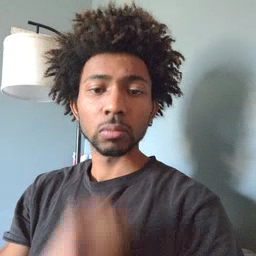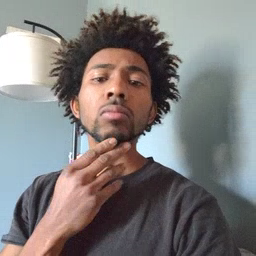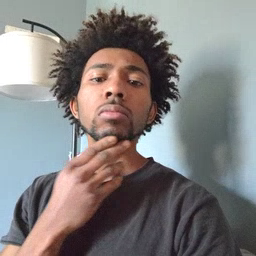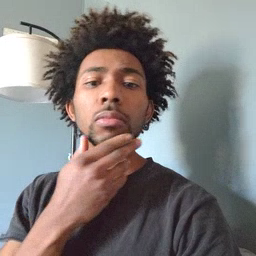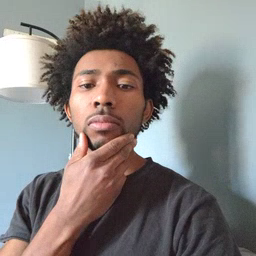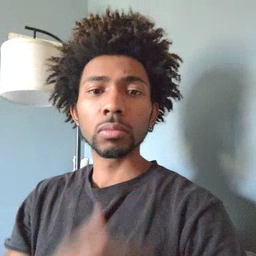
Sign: chin